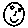
Label: smiley face